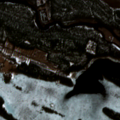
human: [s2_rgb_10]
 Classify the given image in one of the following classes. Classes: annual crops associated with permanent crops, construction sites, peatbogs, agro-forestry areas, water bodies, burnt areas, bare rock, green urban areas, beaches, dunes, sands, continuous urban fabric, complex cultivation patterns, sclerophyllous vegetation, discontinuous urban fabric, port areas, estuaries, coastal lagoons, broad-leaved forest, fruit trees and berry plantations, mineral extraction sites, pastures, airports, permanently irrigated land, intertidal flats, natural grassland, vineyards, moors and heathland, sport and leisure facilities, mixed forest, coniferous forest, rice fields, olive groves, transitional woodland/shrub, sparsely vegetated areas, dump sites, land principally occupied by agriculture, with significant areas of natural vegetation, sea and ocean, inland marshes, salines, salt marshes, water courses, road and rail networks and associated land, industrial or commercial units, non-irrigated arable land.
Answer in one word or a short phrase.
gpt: land principally occupied by agriculture, with significant areas of natural vegetation, coniferous forest, water bodies